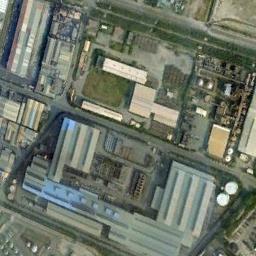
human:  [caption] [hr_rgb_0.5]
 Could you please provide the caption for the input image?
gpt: There are many houses of different shapes and sizes in the industrial zone .

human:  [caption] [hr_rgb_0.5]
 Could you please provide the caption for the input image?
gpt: The industrial area has lots of industrial equipment, Some workshops and a lawn .

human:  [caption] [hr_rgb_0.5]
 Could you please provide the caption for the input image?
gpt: The buildings in the industrial area are scattered .

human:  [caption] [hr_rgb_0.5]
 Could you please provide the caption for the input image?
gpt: In an industrial area, There are workshops, Roads and some large-scale open-air machinery and equipment, Metal tanks, Pipelines, Etc , And green belts .

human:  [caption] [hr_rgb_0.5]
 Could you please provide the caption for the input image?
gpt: There are some gray buildings on the industrial area .